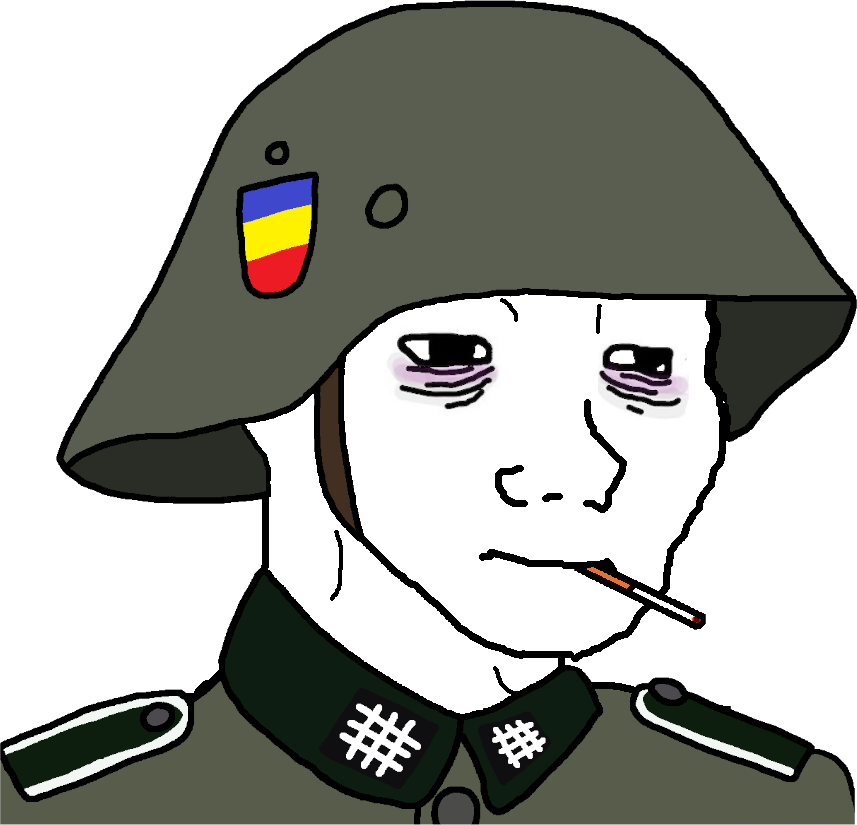
Label: 5_Doomer